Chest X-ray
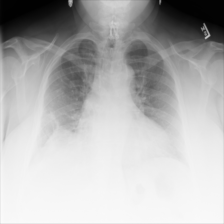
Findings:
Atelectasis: negative
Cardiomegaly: negative
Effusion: negative
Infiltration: negative
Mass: negative
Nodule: negative
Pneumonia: negative
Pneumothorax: negative
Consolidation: negative
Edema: negative
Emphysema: negative
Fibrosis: negative
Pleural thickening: negative
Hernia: negative